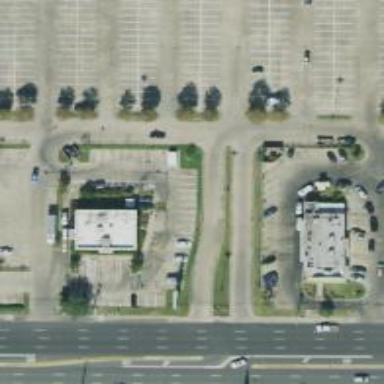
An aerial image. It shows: Parking space.